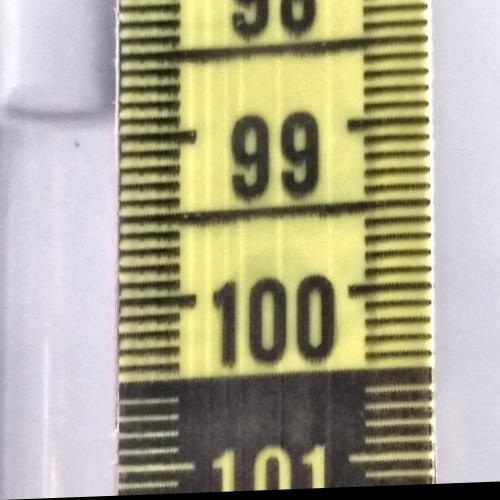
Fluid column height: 98.9 cm